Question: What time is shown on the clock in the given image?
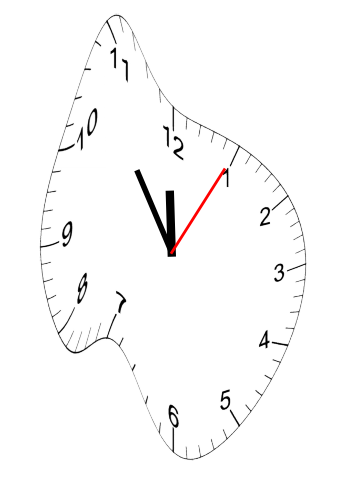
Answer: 11:54:05